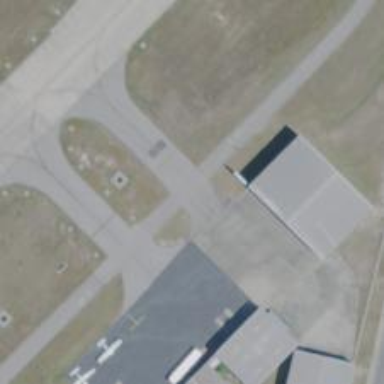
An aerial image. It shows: Image of taxiway at airport.